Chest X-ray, AP view. Patient: 33 years old, sex F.
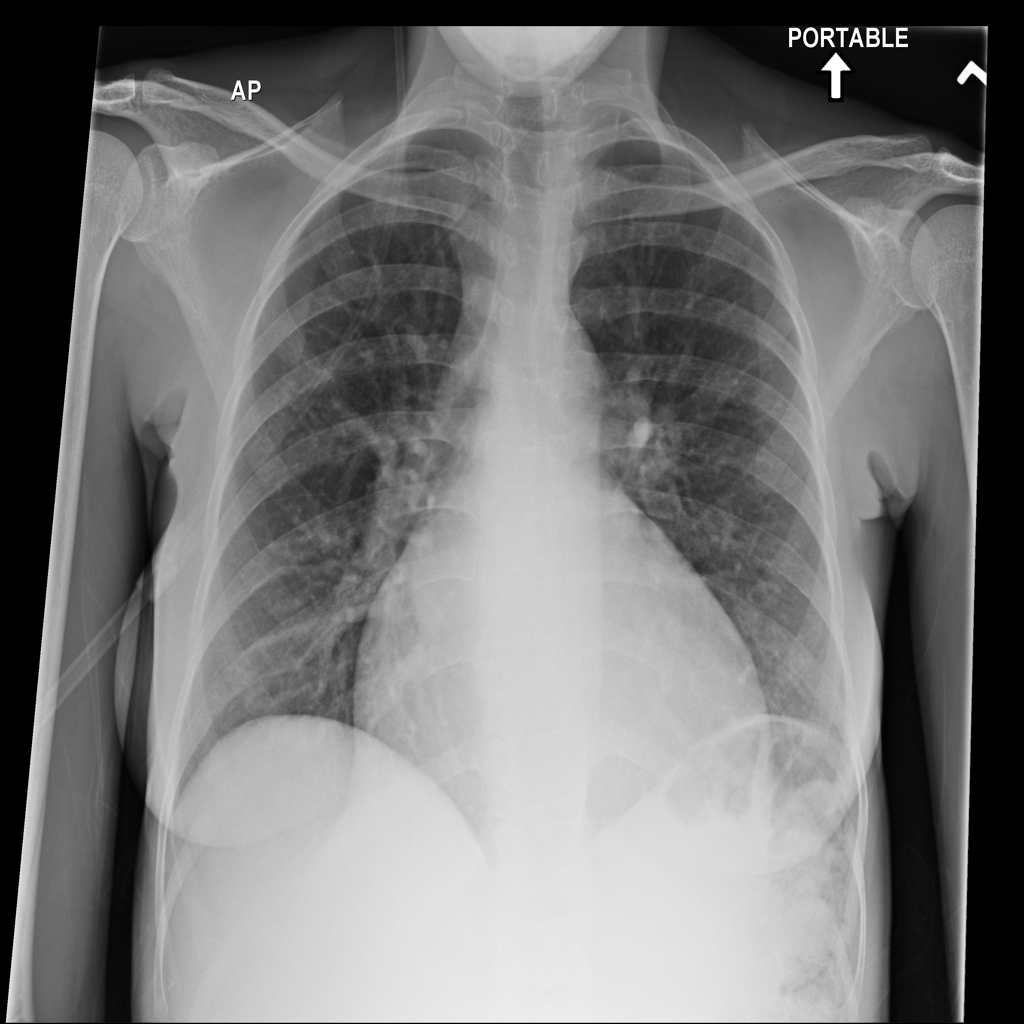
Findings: No Finding